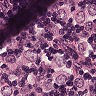
Metastatic tissue present: yes